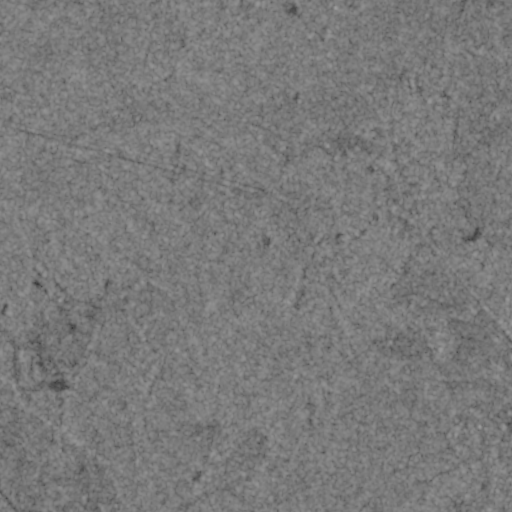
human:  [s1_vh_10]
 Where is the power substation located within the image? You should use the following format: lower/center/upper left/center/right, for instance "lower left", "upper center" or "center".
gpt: The power substation is located in the center of the image.
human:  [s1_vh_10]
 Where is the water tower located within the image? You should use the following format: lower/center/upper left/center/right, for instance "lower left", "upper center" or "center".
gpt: The water tower is located in the upper right of the image.
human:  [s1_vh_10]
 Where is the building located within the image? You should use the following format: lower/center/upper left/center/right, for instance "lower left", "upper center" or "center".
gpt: The building is located in the center right of the image.
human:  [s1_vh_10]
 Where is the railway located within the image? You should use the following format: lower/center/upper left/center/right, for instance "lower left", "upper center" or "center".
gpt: The railway is located in the right of the image.
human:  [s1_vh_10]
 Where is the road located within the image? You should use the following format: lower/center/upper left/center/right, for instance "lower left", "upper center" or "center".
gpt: There is no road in the image.

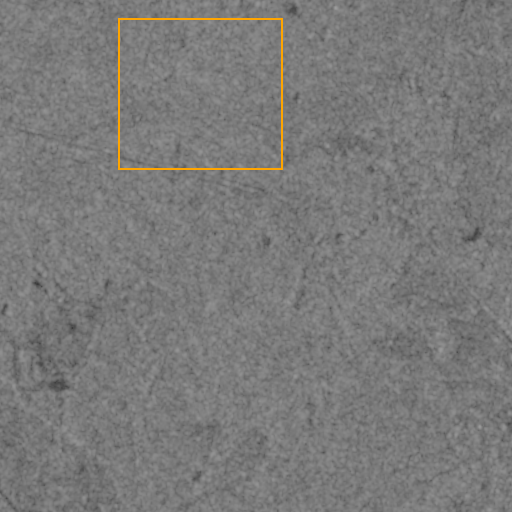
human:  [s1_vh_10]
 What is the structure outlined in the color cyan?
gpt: There is no cyan outline.
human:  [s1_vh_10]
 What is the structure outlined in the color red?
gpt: There is no structure outlined in red.